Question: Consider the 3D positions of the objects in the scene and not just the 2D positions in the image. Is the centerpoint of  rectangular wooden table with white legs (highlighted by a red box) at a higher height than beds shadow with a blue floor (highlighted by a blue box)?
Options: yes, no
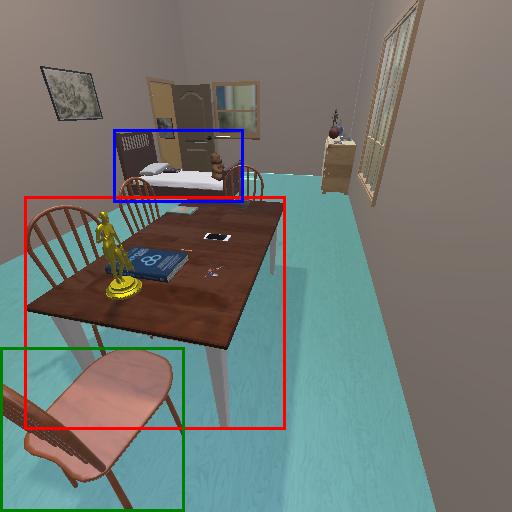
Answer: yes